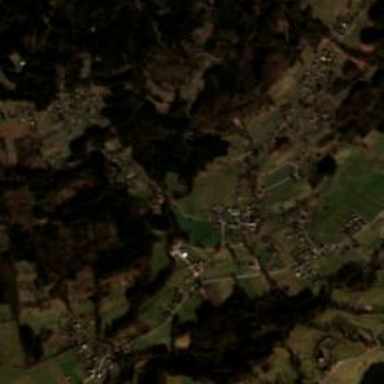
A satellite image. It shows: Small hamlet.